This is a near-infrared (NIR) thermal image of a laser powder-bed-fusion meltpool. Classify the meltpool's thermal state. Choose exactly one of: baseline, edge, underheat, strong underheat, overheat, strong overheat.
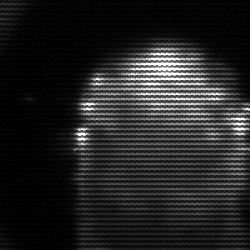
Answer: baseline